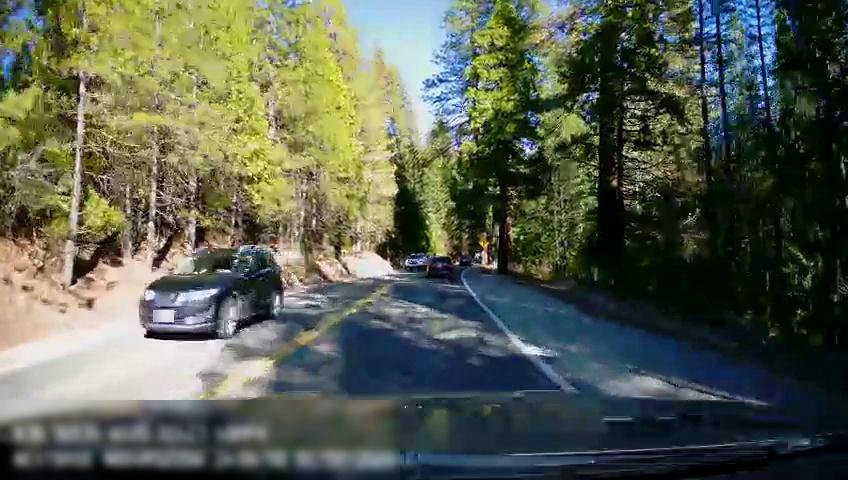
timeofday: Day
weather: Sunny
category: Drivable Space
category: Vehicles | SUV
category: Vehicles | SUV
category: Vehicles | Car
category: Vehicles | Car
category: Lanes | Opposite Lane
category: Lanes | Opposite Lane
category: Lanes | Current Lane
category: Lanes | Current Lane
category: Traffic | Signs